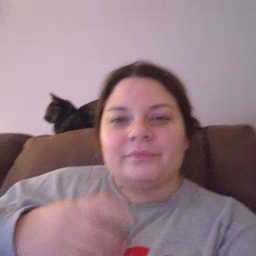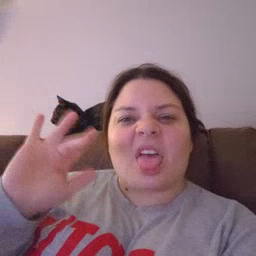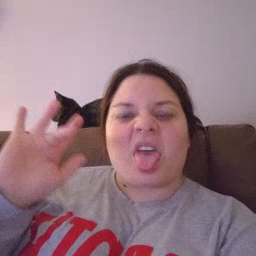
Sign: yucky